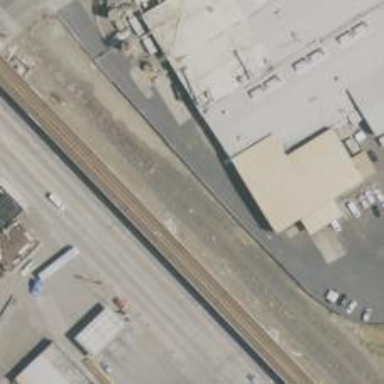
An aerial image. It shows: Railway siding with rails.